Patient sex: M
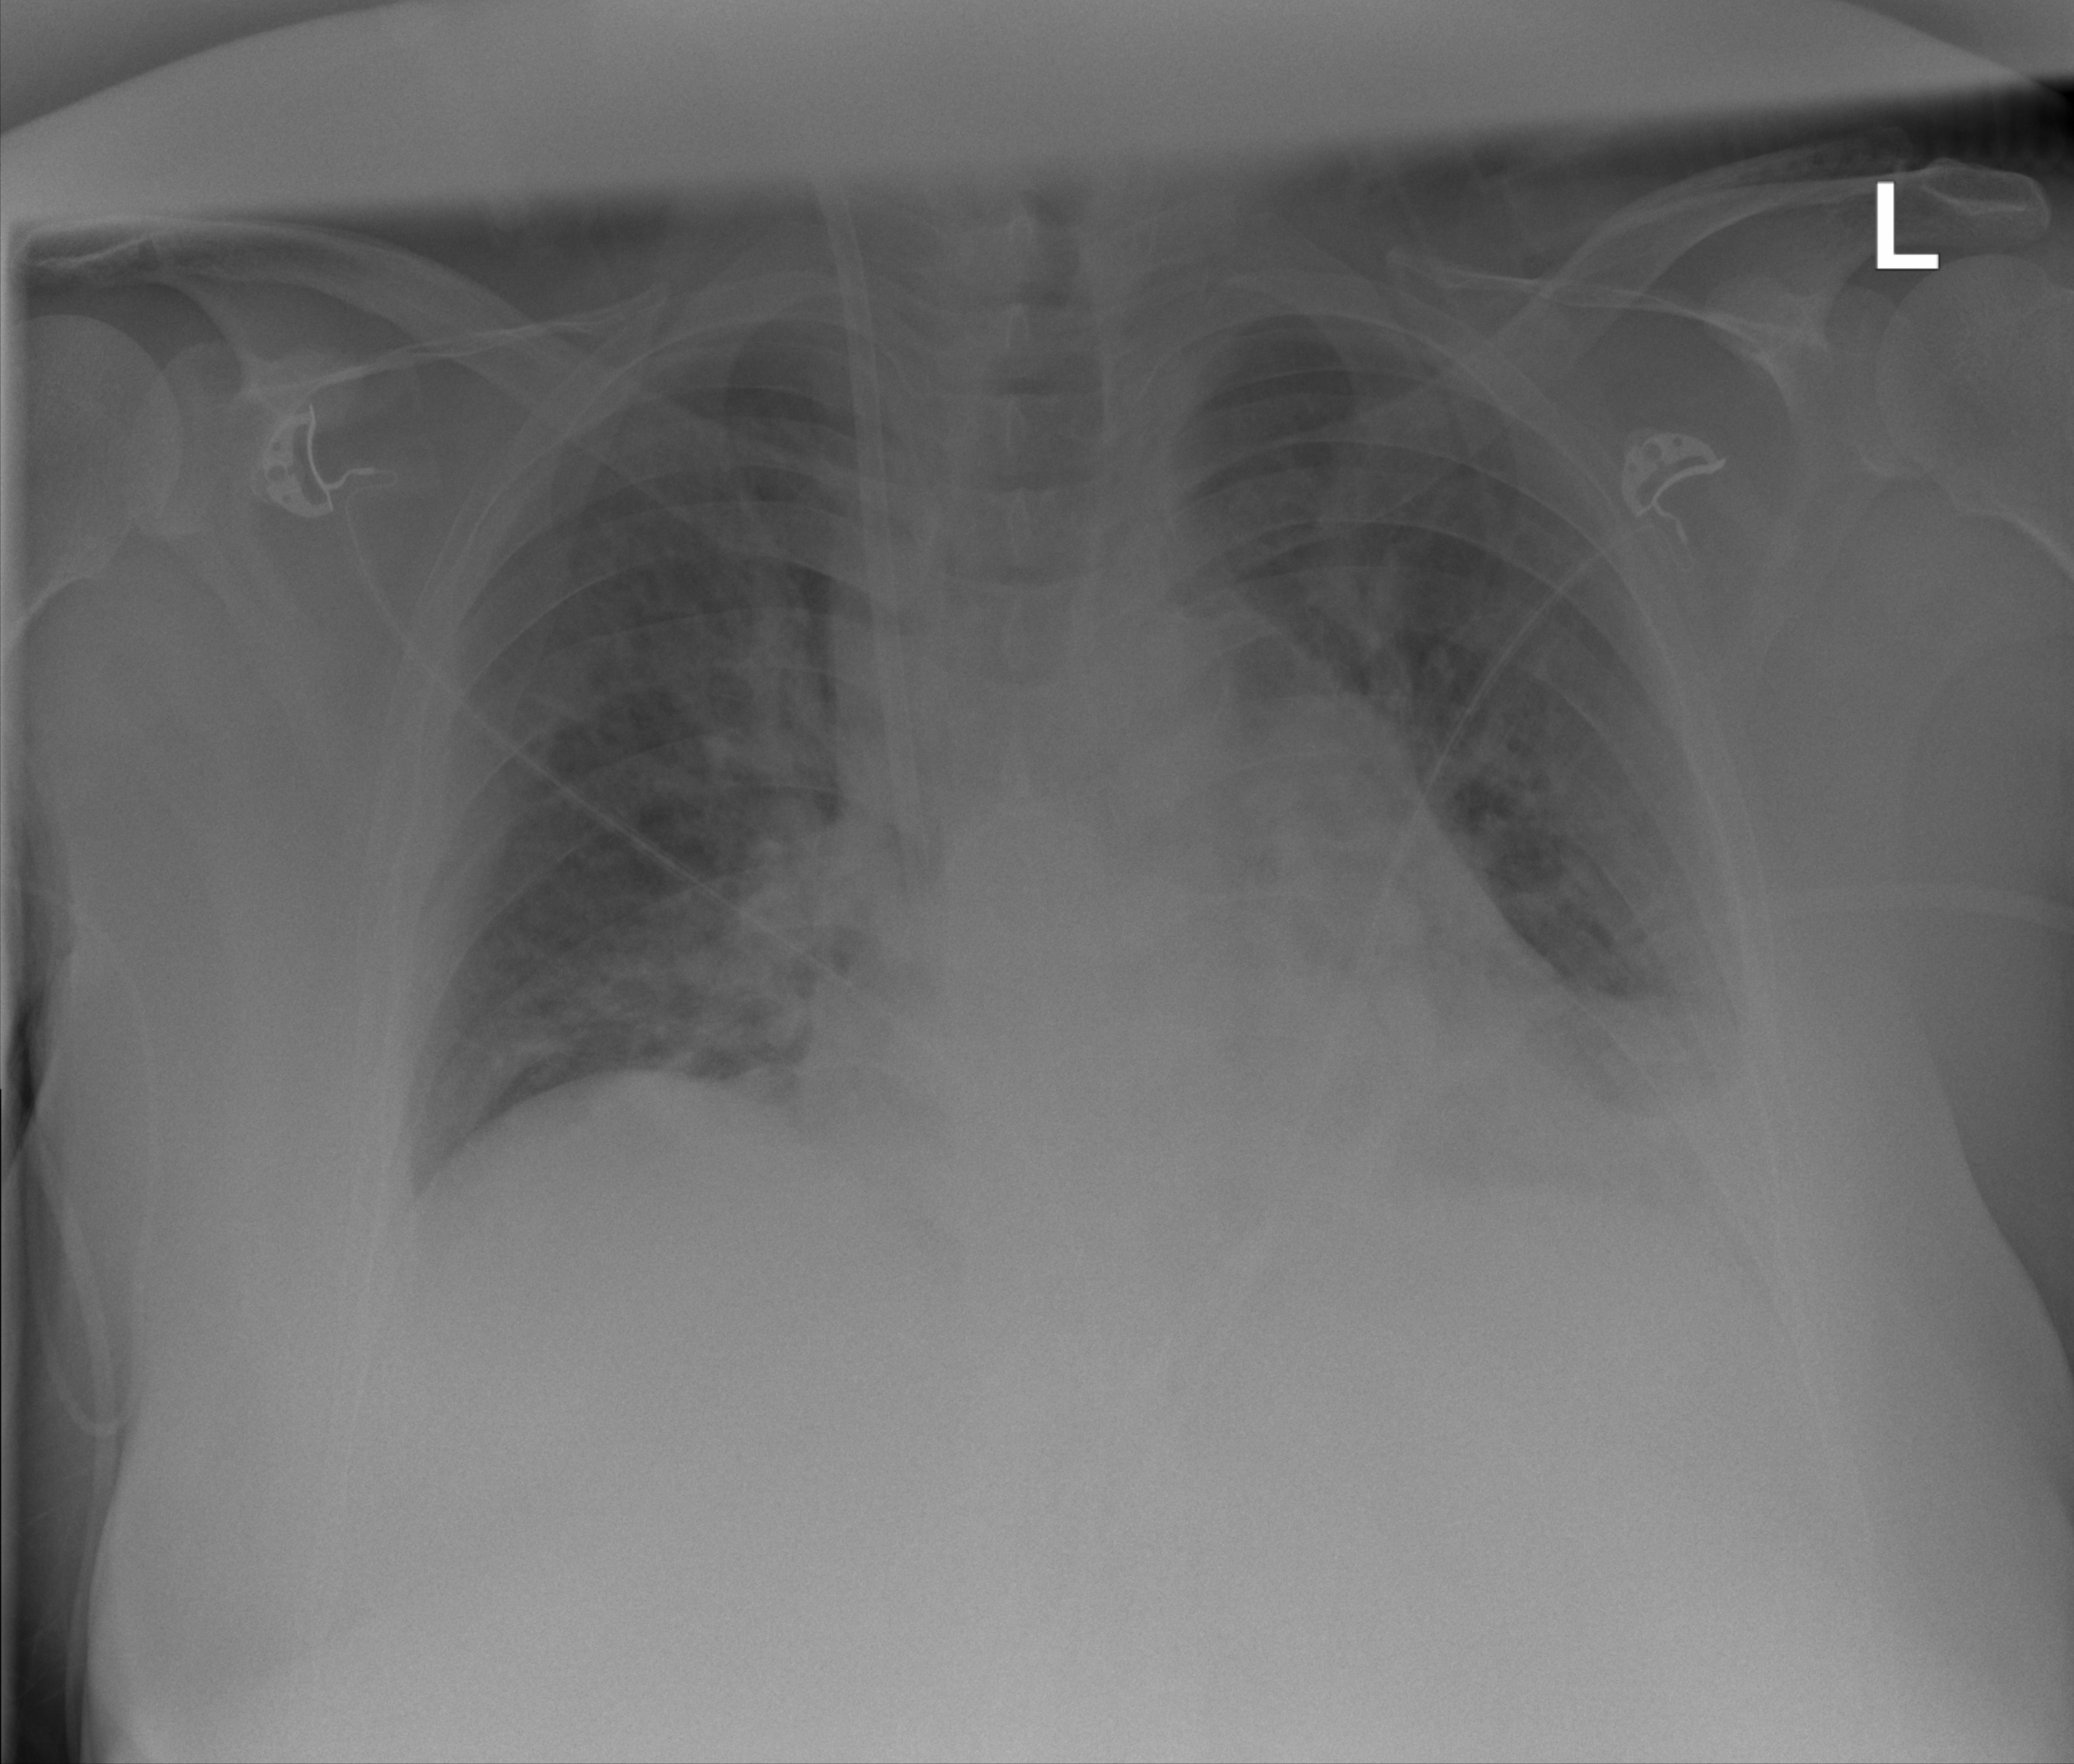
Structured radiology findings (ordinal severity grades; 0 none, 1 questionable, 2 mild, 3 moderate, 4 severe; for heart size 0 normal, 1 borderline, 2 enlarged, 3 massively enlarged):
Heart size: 2
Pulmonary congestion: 3
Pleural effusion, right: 2
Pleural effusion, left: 3
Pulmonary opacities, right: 1
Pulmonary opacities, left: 1
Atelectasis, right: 2
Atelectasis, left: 2